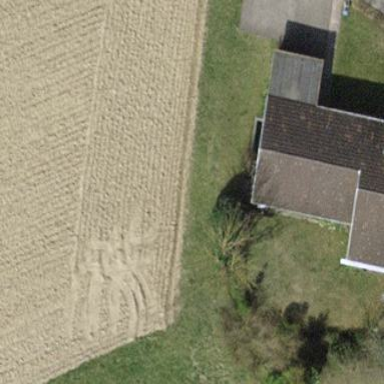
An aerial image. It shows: Semi-detached house with gabled roof.